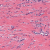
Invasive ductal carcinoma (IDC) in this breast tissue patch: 0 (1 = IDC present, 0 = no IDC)